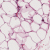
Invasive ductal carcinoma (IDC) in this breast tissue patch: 0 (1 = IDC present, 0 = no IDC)